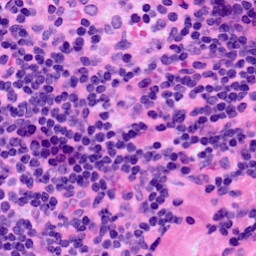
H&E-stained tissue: LymphNode